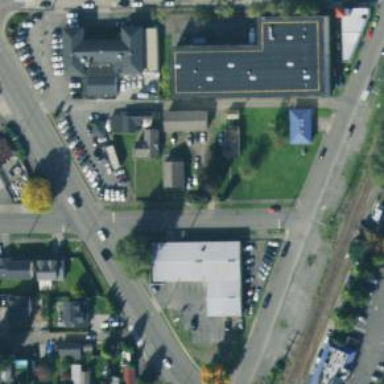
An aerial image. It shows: Commercial area.